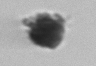
Label: detritus